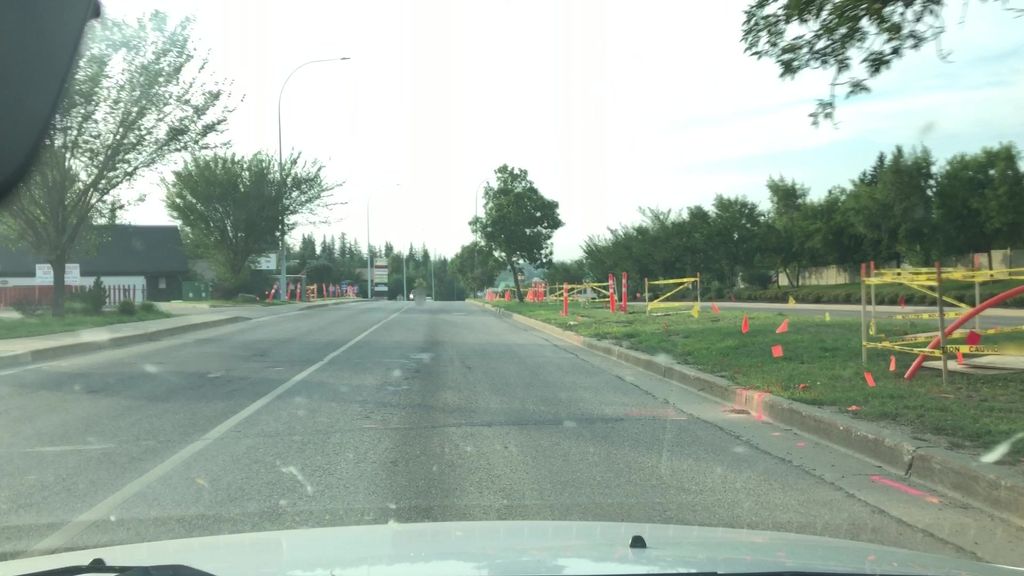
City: edmonton